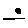
Label: moon